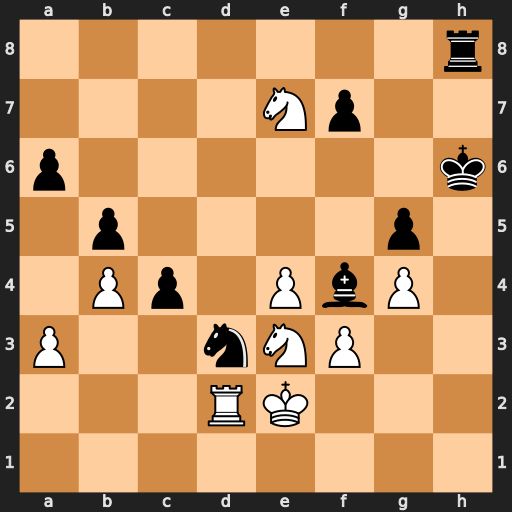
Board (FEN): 7r/4Np2/p6k/1p4p1/1Pp1PbP1/P2nNP2/3RK3/8
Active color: w
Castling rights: -
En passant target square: -
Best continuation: N3f5+ Kh7 Rd1